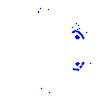
Particle: kaon